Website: home-depot
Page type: billing-address
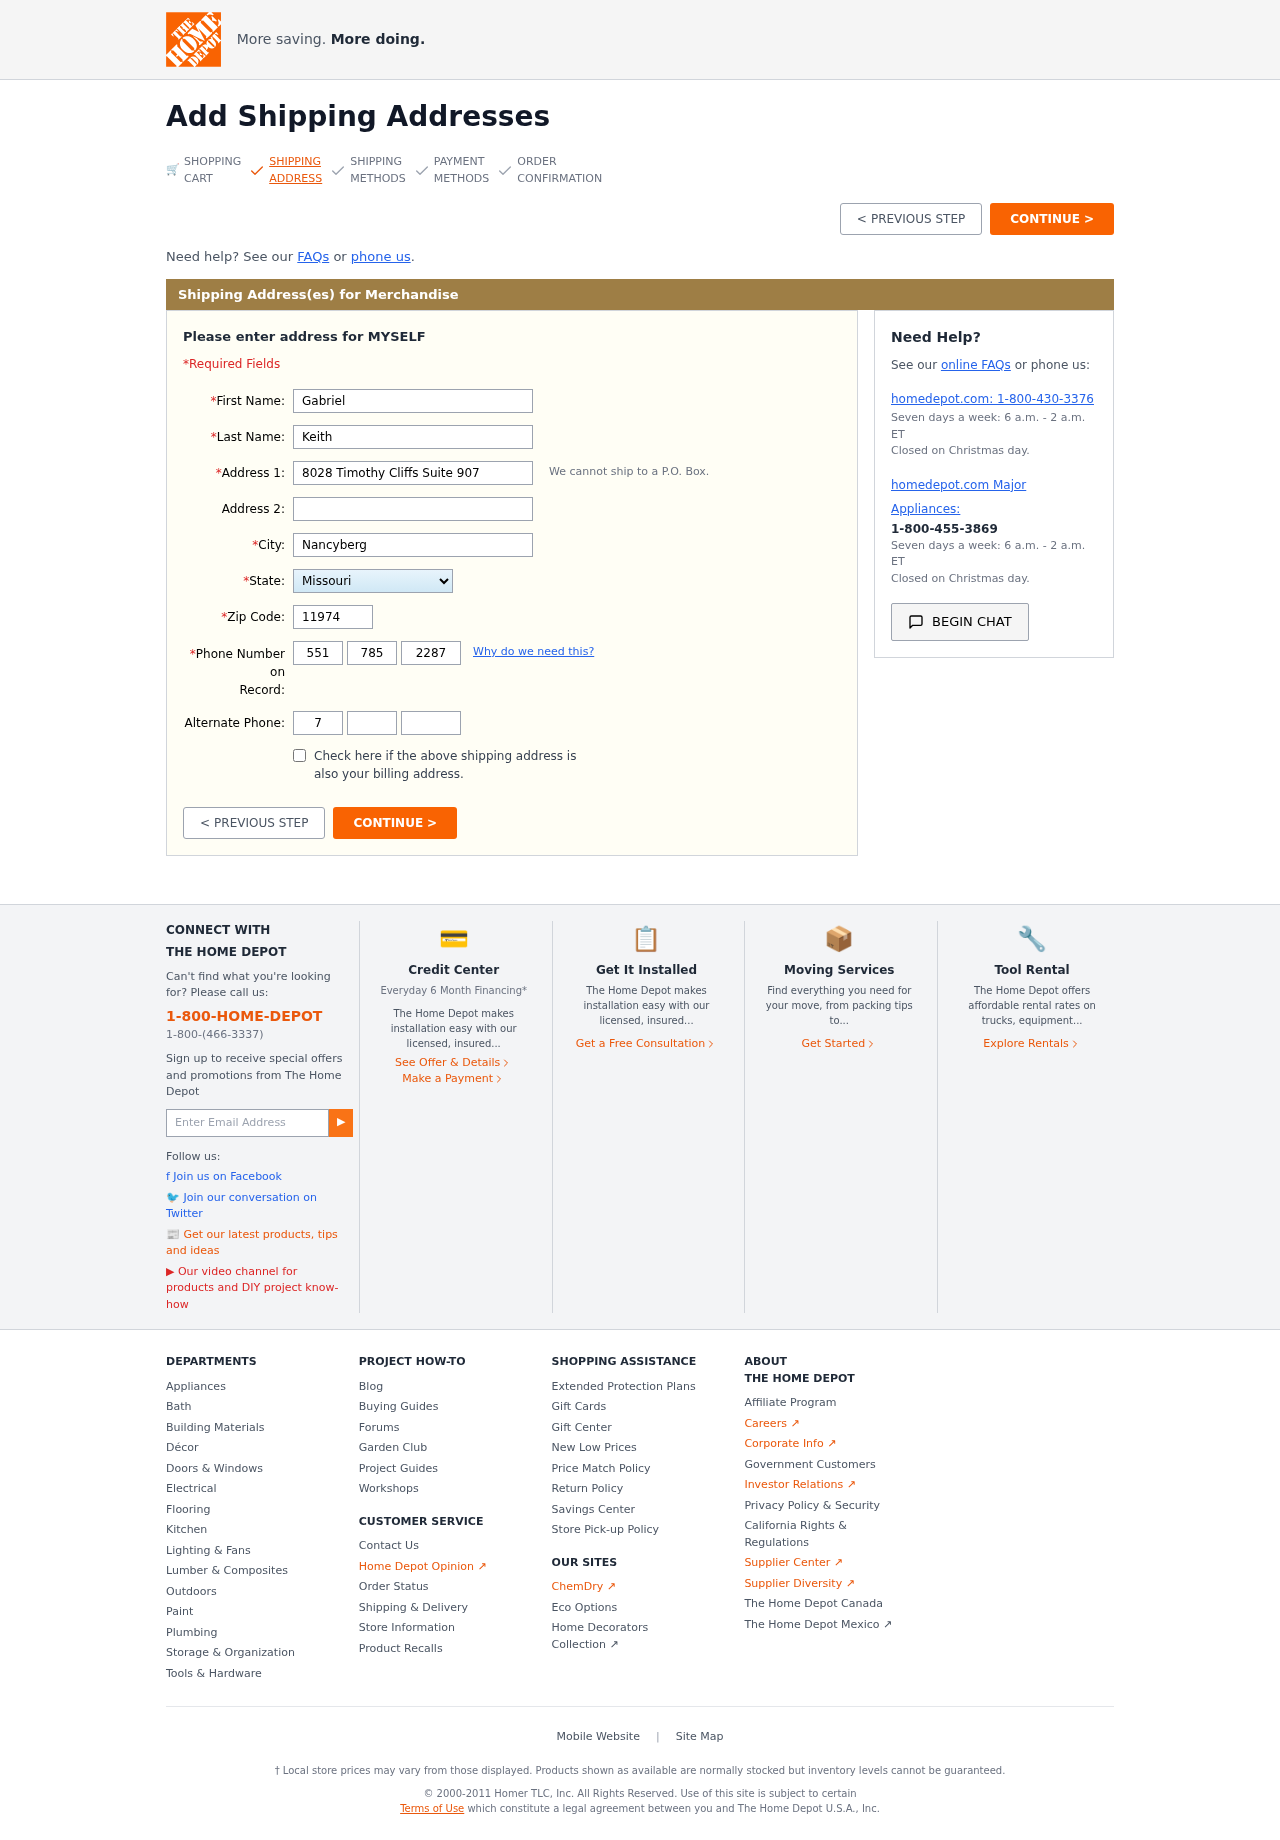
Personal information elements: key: PII_STATE
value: Missouri
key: PII_FIRSTNAME
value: Gabriel
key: PII_LASTNAME
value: Keith
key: PII_STREET
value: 8028 Timothy Cliffs Suite 907
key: PII_CITY
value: Nancyberg
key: PII_POSTCODE
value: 11974
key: PII_PHONE_AREA
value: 551
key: PII_PHONE_PREFIX
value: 785
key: PII_PHONE_LINE
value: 2287
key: PII_PHONE_ALT_AREA
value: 722
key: PII_PHONE_ALT_PREFIX
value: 909
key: PII_PHONE_ALT_LINE
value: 7688